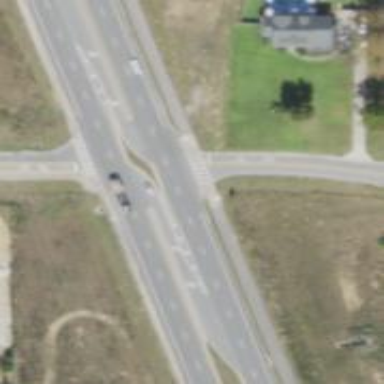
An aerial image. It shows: Primary link highway with asphalt surface.